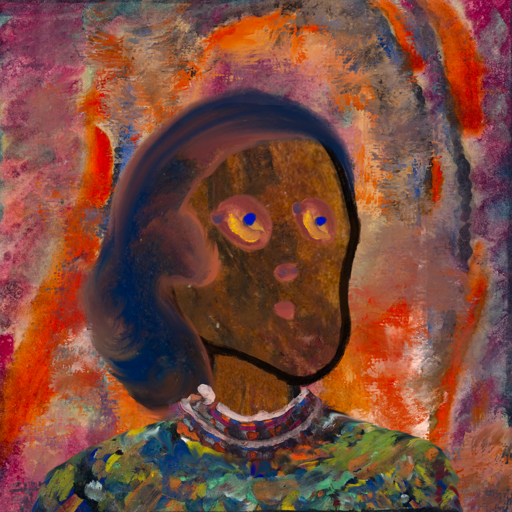
Background: Experience, Head And Neck Side: Mosgoul, Face Side: Mother_And_Son_Son, Bust: An_Impression, Hair Side: Mother_And_Son_Son, Head Accessory: Blank, Second Necklace: Blank, Necklace: Hypocrite_1, Baby: Blank